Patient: sex F, age 48
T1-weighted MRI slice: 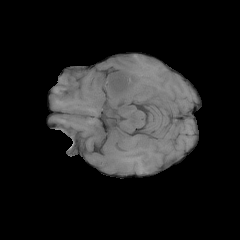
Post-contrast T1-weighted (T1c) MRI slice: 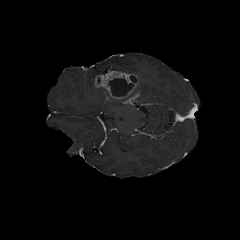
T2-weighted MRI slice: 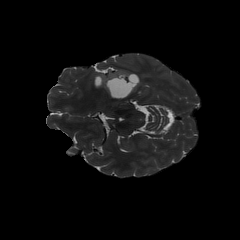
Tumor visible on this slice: yes
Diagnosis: Glioblastoma, IDH-wildtype
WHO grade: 4